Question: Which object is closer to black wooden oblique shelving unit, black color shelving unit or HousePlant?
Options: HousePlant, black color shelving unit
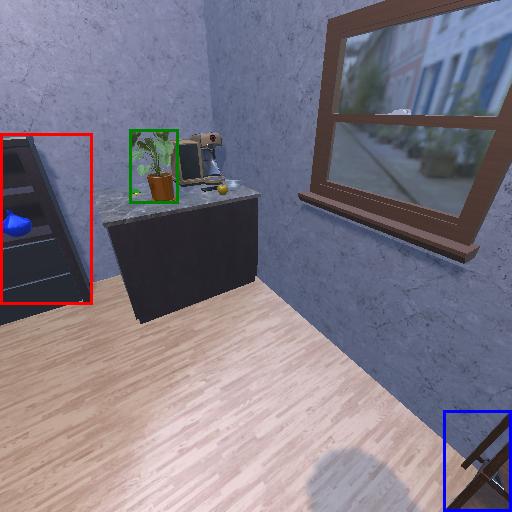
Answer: HousePlant